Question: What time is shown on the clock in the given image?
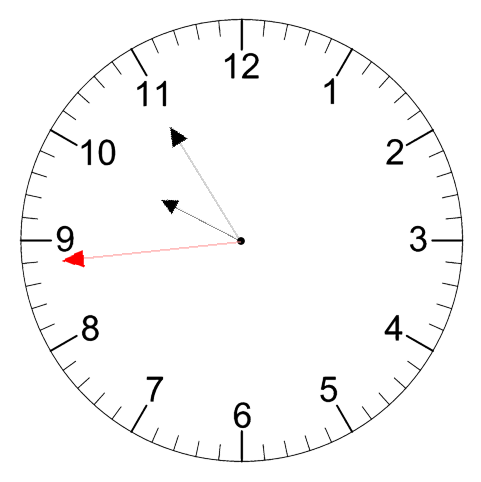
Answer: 09:54:44